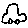
Label: car